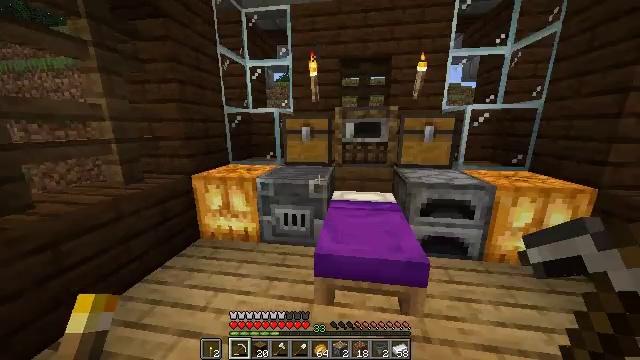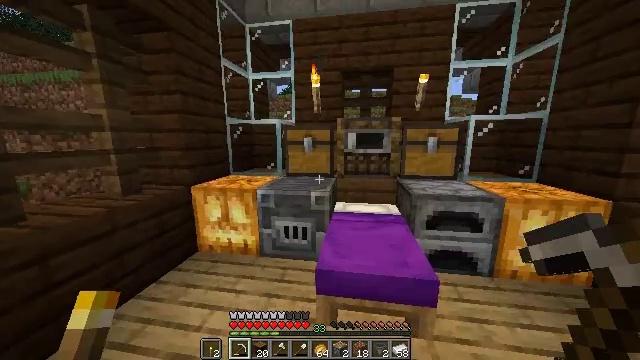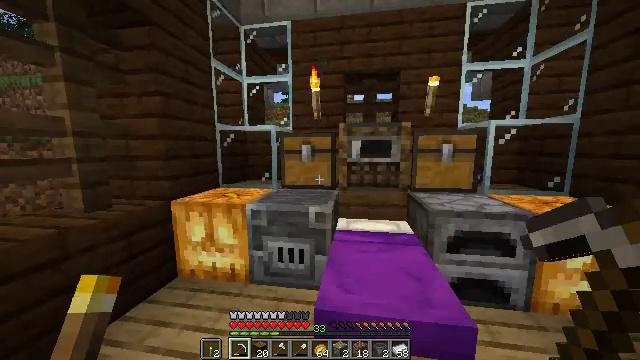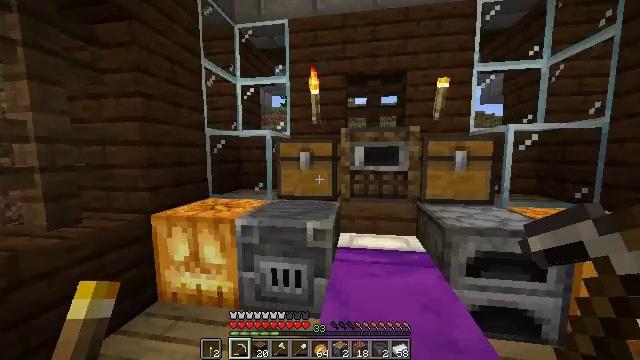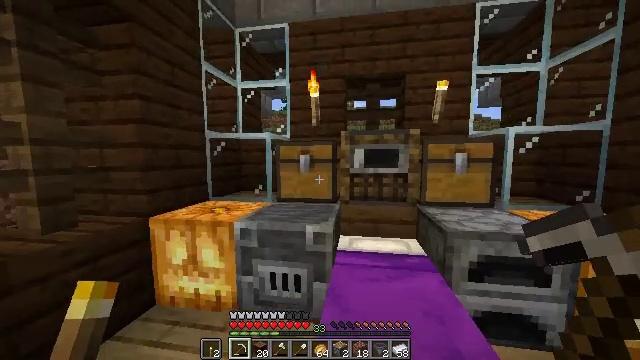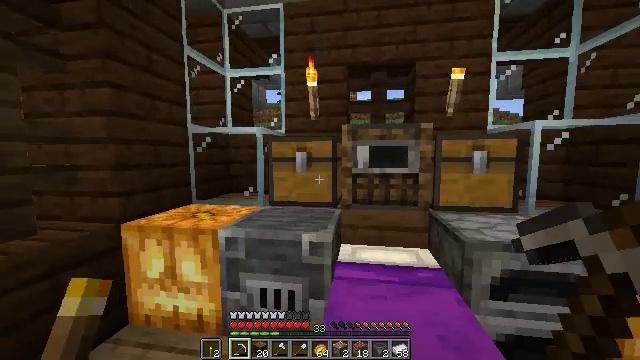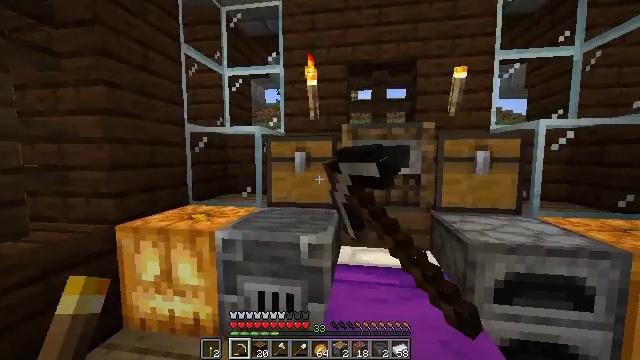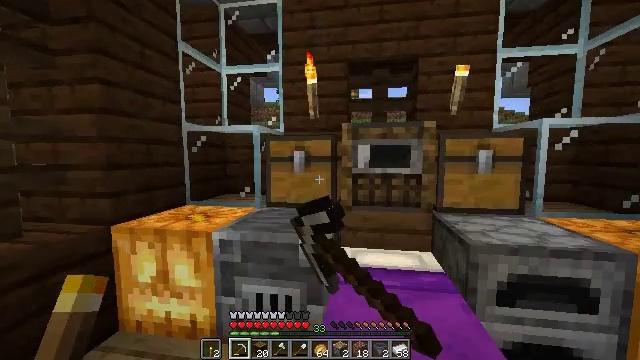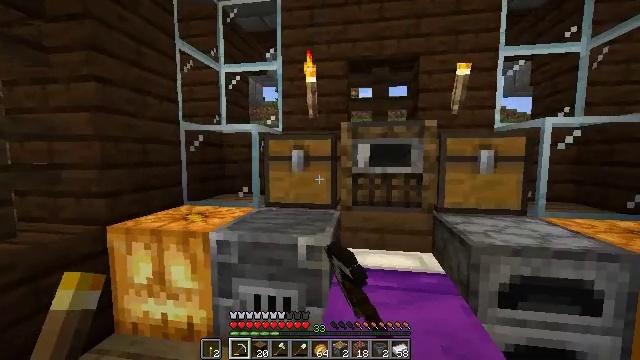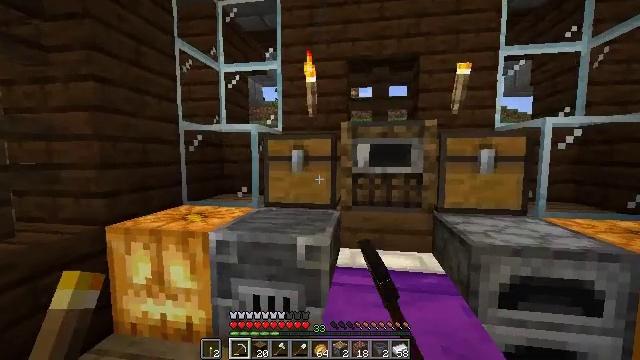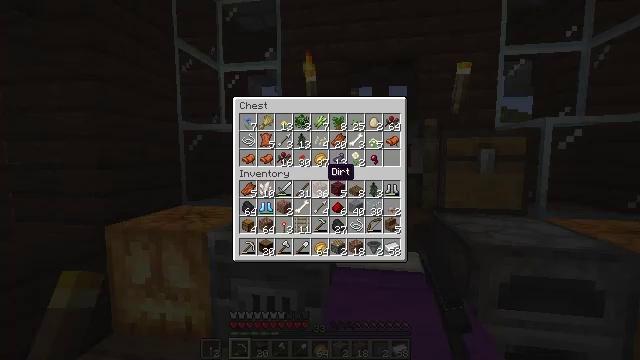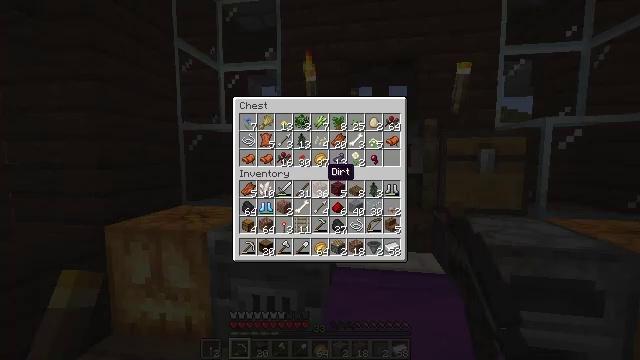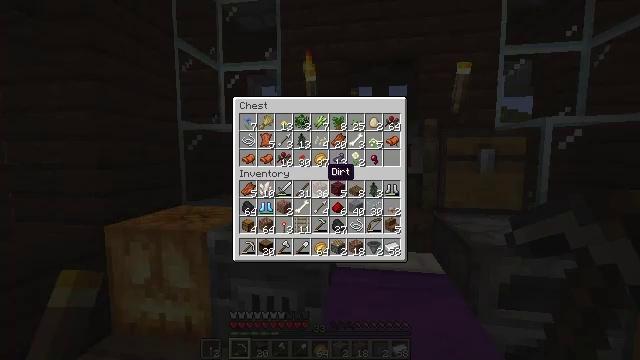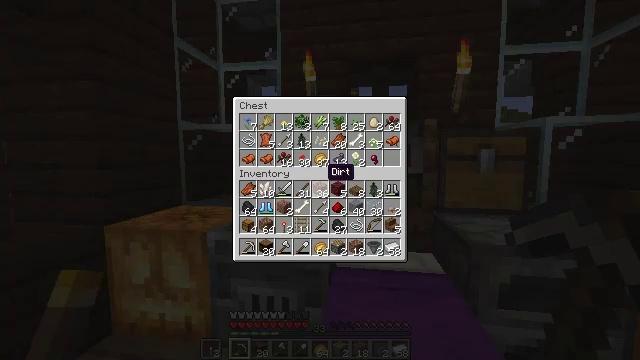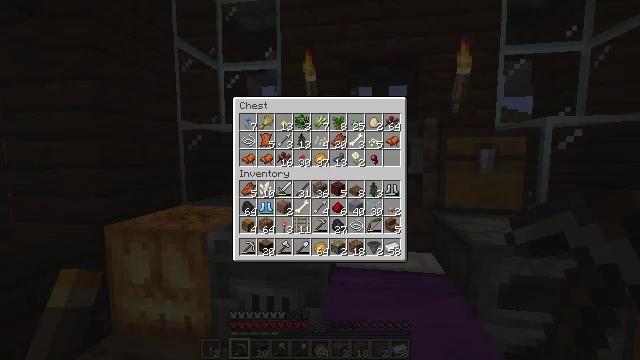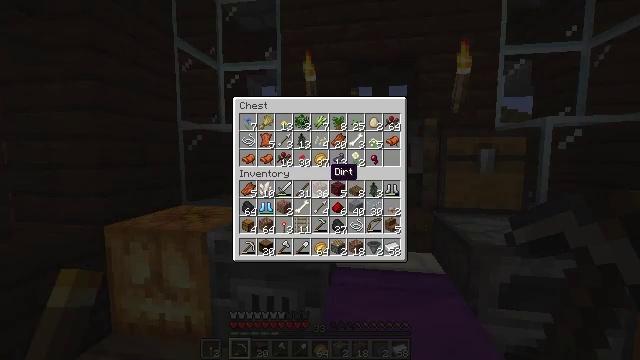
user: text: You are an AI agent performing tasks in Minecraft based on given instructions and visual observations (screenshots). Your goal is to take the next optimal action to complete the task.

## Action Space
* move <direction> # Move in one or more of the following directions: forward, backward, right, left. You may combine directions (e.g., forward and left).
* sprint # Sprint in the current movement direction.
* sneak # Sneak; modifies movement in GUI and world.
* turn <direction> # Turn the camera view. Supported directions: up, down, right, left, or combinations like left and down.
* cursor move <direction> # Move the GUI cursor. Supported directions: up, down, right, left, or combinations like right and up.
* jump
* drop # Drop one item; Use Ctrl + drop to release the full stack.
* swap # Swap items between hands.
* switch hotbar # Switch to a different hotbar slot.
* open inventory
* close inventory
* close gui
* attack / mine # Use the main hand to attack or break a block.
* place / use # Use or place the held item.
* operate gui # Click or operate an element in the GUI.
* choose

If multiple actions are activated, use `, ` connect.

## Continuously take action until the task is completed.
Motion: motion action
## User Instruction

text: Construct a comparator using a crafting table.
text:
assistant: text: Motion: move forward, turn up
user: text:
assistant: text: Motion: move forward, turn up
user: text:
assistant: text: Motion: turn up
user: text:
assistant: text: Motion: no_op
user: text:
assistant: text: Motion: use / place
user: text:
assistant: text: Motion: use / place
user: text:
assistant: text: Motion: use / place
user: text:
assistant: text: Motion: use / place
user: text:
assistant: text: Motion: no_op
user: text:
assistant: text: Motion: open gui
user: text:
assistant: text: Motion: no_op
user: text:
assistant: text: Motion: no_op
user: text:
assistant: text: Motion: no_op
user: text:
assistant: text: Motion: no_op
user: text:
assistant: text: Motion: no_op
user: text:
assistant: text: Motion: no_op
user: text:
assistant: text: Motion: no_op
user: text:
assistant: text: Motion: sneak
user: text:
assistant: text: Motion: sneak
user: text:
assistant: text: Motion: sneak
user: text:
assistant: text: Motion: sneak, cursor move left
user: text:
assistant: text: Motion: sneak, cursor move left
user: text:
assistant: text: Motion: sneak, cursor move left
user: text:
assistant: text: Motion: sneak
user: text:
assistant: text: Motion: sneak
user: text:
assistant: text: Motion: sneak
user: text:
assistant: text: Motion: sneak
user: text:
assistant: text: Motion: sneak
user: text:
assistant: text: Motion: sneak, cursor move left and up
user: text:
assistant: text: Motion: sneak